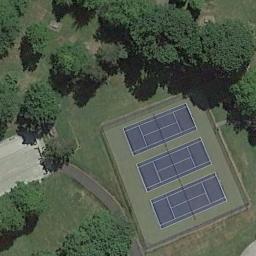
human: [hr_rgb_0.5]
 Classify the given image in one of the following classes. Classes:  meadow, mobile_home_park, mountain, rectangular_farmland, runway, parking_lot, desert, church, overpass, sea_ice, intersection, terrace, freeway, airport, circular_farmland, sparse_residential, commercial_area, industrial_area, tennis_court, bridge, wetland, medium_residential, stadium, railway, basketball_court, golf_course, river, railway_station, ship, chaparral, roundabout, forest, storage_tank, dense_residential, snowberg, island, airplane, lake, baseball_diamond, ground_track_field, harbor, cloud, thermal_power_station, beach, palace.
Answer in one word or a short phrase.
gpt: tennis_court